Current action and preconditions to check: trajectory_clear

Your task: For each precondition in the list above, predict whether it will hold at this action.

Consider the current scene as observed from the mobile robot's camera, and analyze the predicted future states of all dynamic agents (e.g., people, animals, vehicles, or any moving entities) within the NEXT SECOND.

IMPORTANT: Only answer "very likely" if you are absolutely certain—based on strong, clear evidence—that a dynamic agent will violate the precondition in the predicted future state. Do NOT answer "very likely" for unlikely, ambiguous, or low-probability risks.

Ask yourself for each precondition: Is there a high probability, with clear and convincing evidence, that the predicted future states of any dynamic agent will interfere with the predicted future state of the currently executing action within the NEXT SECOND, causing that precondition to fail?

Assess the risk level based on these predictions. Use "likely" or "very likely" if motions create a clear risk of interference.

Use "neutral" or "improbable" if agents are nearby but their predicted paths are clearly diverging or non-conflicting.

Failure Risk Categories: "very improbable", "improbable", "neutral", "likely", "very likely"

Answer Format: Output ONLY the probability_of_failure value from these categories: "very improbable", "improbable", "neutral", "likely", "very likely"

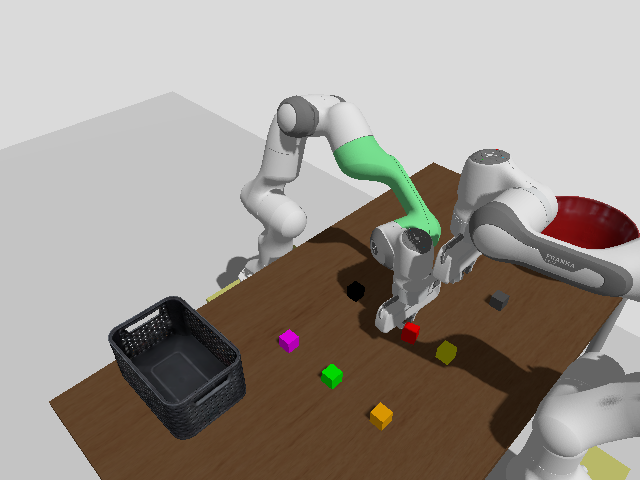

Answer: improbable